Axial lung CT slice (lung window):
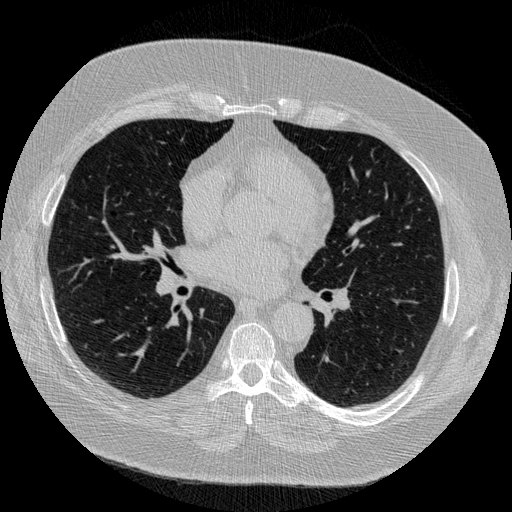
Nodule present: no